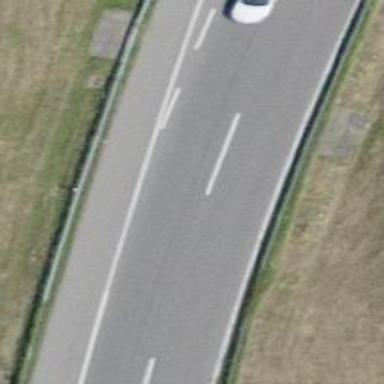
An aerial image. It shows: Asphalt motorway link.